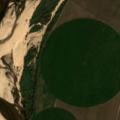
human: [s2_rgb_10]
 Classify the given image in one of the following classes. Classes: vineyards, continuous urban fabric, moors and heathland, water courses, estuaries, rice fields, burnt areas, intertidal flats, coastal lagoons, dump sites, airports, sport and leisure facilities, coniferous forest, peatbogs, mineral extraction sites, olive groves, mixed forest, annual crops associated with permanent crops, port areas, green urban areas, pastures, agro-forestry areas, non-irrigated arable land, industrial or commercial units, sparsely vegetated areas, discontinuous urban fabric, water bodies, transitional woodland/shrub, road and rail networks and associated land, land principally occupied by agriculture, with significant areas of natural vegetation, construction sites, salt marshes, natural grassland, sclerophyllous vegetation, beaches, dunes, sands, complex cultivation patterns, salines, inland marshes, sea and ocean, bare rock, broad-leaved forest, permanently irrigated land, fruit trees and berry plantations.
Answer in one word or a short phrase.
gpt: permanently irrigated land, beaches, dunes, sands, water courses